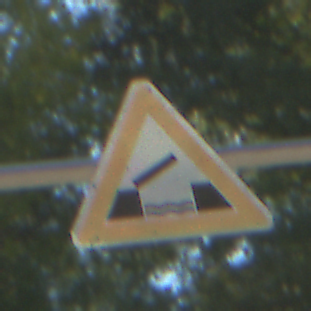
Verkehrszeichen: BeweglicheBruecke
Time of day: MorningAfternoon
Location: Outdoor (Nature)
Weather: PartlyCloudy
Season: NotSpecified
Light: Natural